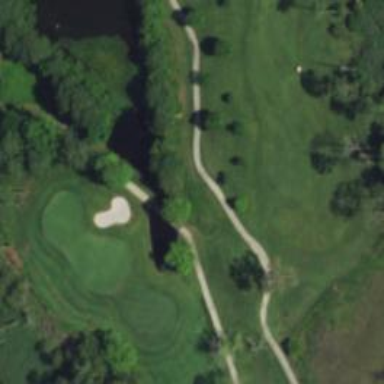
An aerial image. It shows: Path for both roads and golfers.